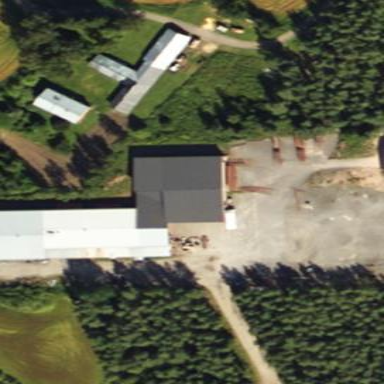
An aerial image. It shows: Industrial building with works on site.